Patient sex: M
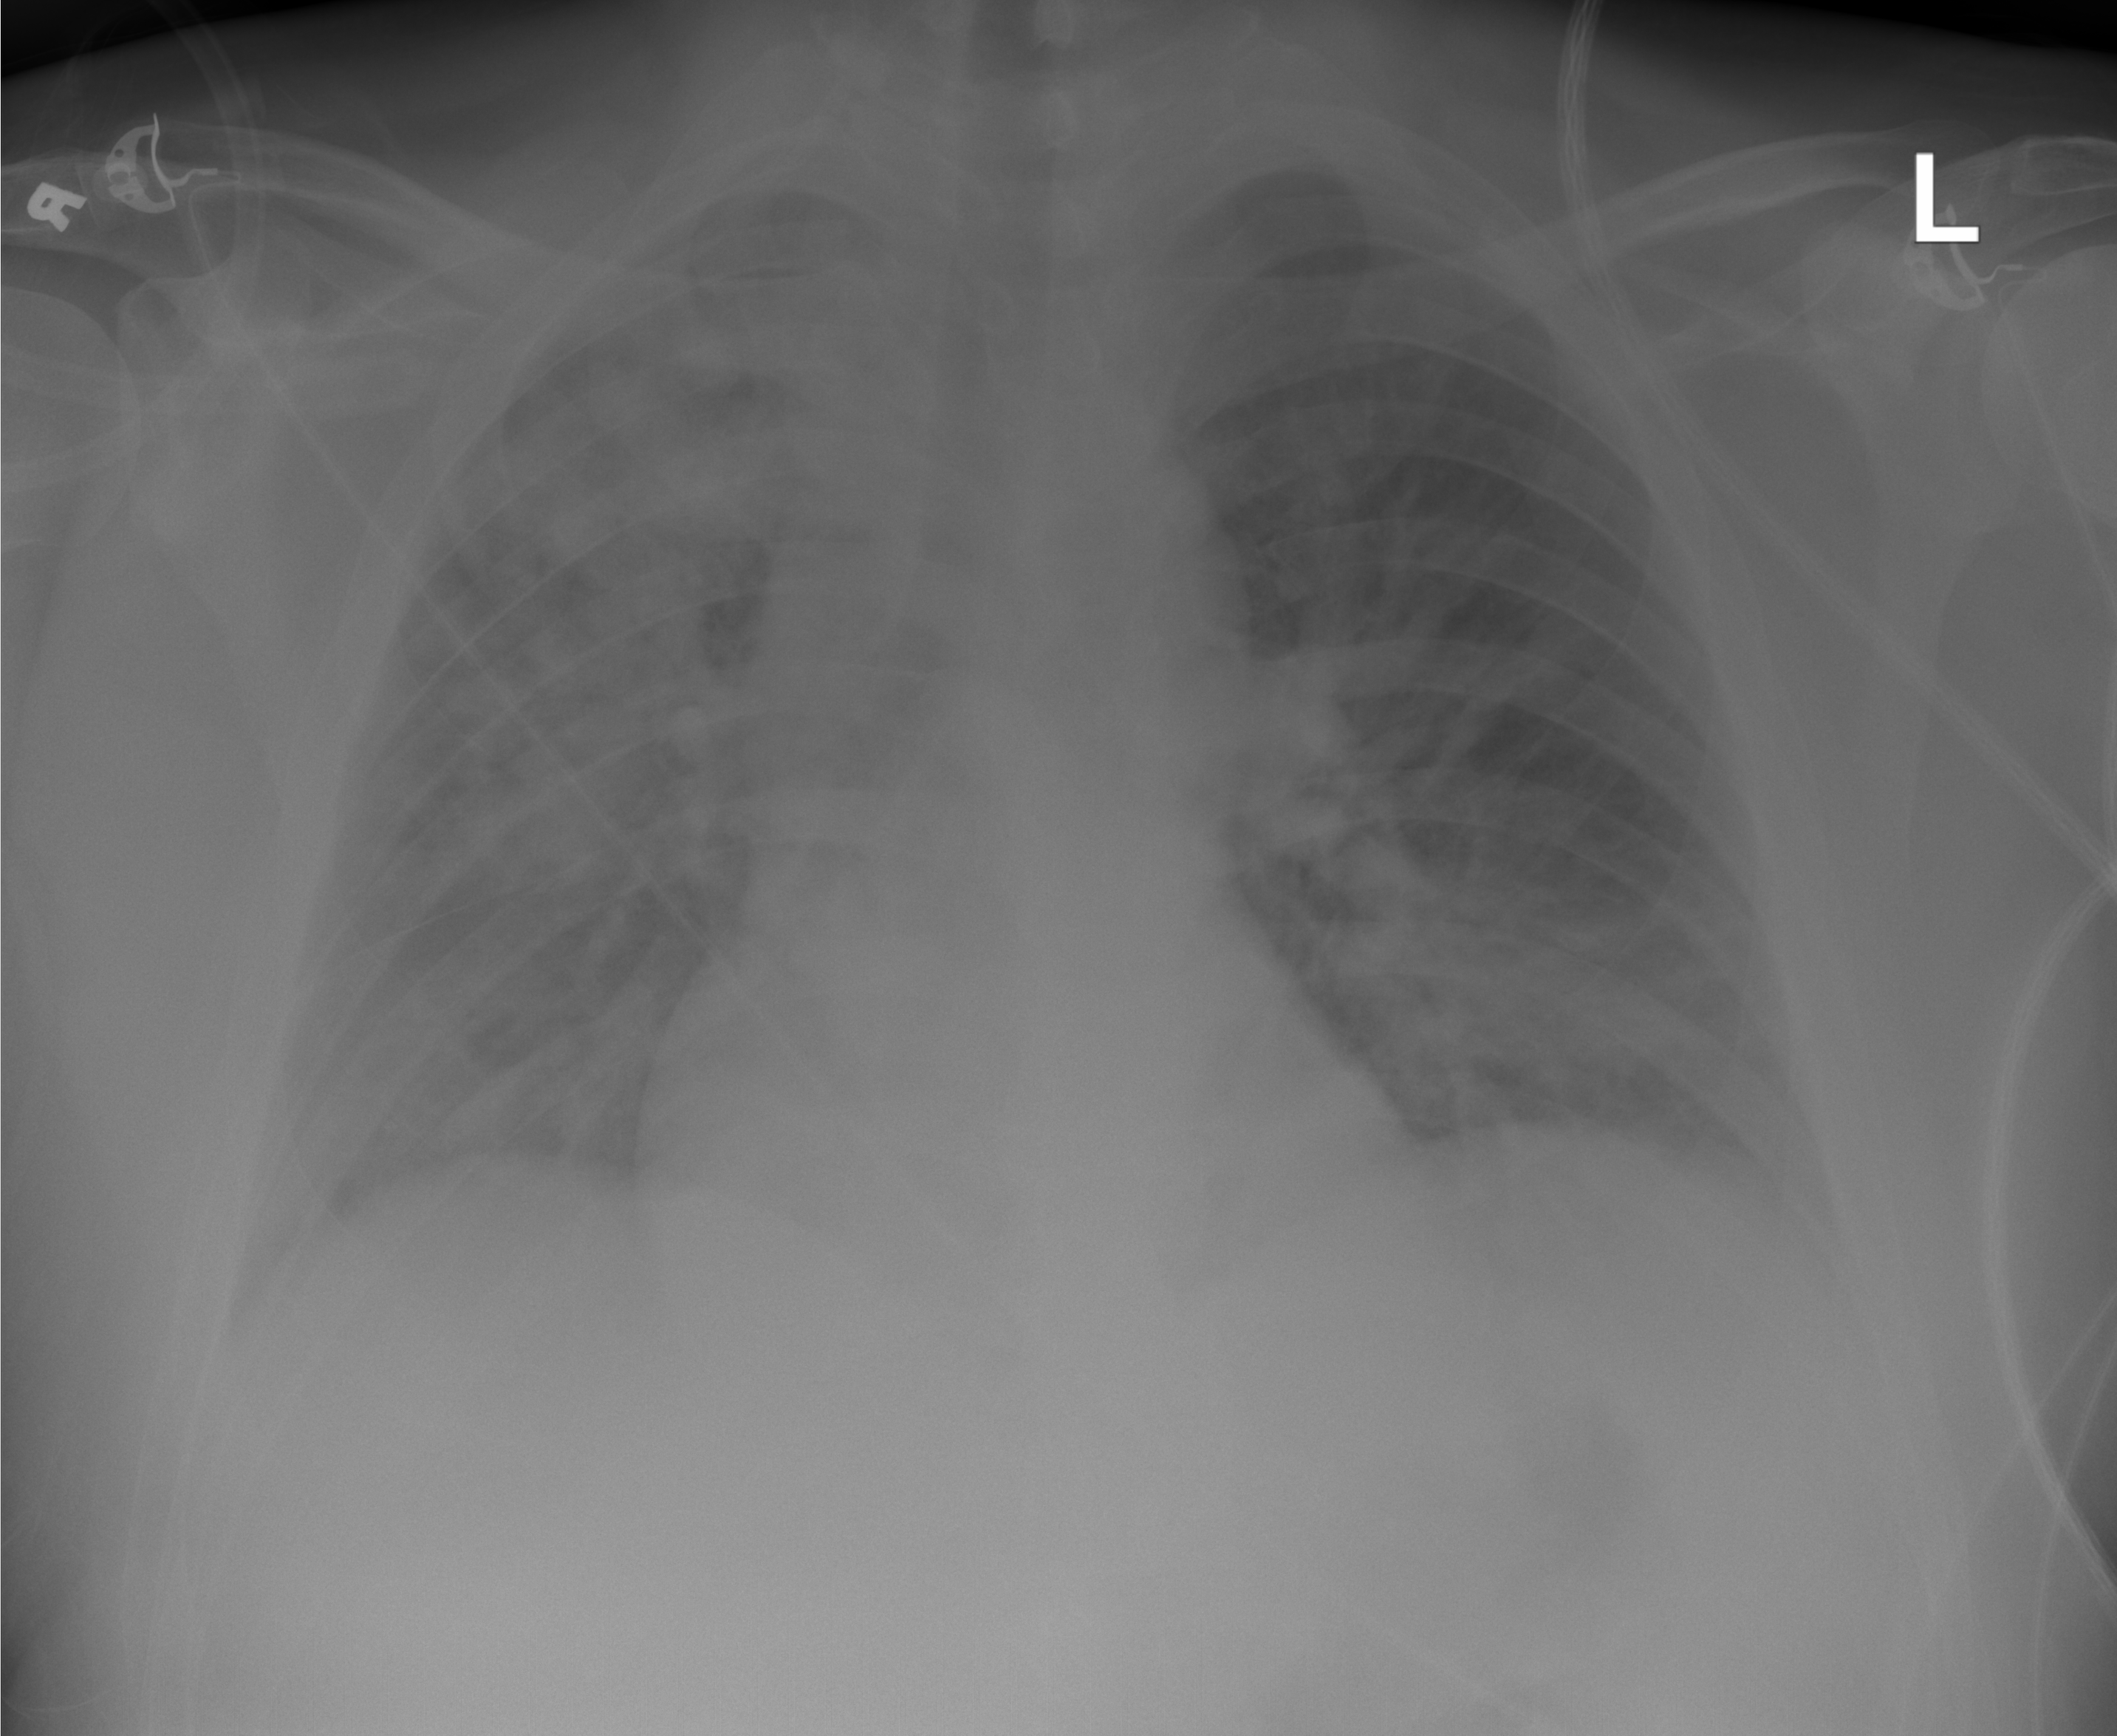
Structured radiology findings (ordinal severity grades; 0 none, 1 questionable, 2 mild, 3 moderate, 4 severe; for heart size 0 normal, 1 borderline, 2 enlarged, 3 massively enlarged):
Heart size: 0
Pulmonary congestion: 2
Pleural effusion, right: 0
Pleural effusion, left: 0
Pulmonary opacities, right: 3
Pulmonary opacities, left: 0
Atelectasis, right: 0
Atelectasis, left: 2